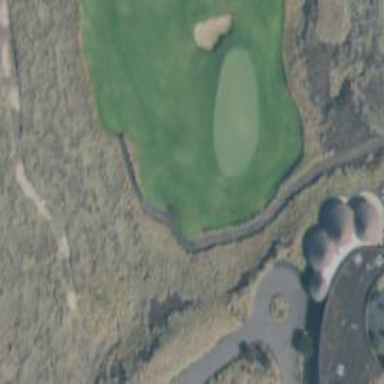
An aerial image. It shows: Pathway for golfing.